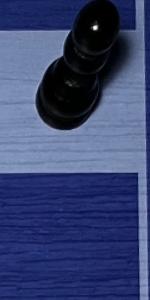
Label: Empty